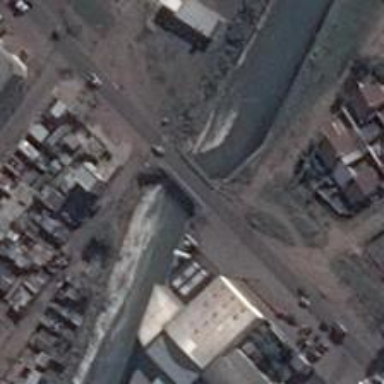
Messy houses and factory buildings are divided into several parts by messy roads .